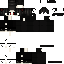
A female skeleton skin with dark skin, wearing red helmet dressed in a black robe top and black pants, featuring a fangs.